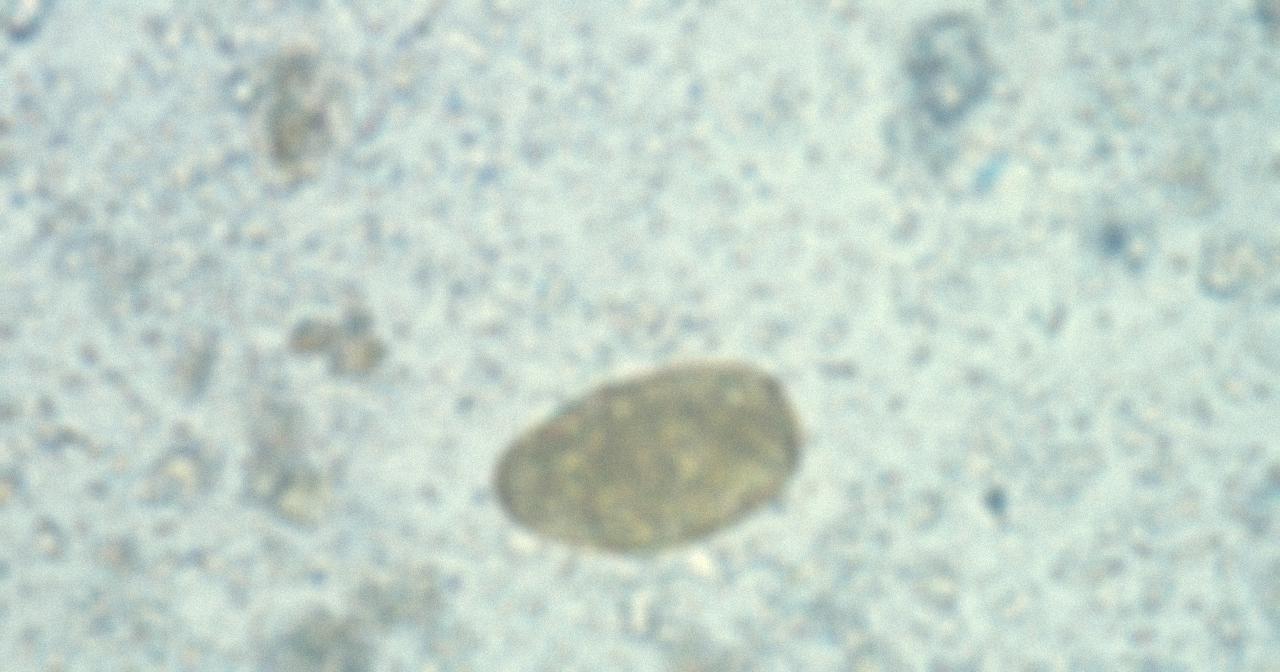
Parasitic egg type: Paragonimus spp